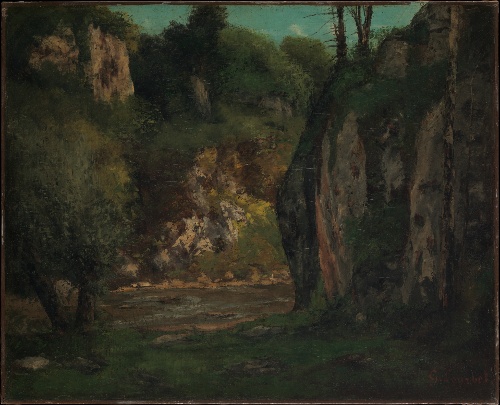
Title: The Hidden Brook
Artist: Gustave Courbet
Artist bio: French, Ornans 1819–1877 La Tour-de-Peilz
Date: ca. 1873–77
Object type: Painting
Classification: Paintings
Medium: Oil on canvas
Dimensions: 23 3/8 x 29 3/4 in. (59.4 x 75.6 cm)
Department: European Paintings
Credit line: From the Collection of James Stillman, Gift of Dr. Ernest G. Stillman, 1922
Accession year: 1922
Repository: Metropolitan Museum of Art, New York, NY
Tags: Rivers|Landscapes